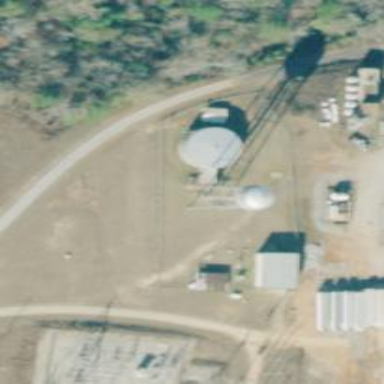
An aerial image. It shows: Water tower that is man-made.